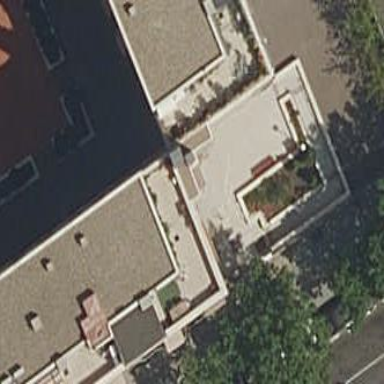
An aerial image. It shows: Part of building.